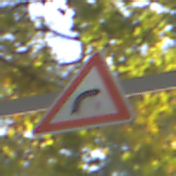
Verkehrszeichen: KurveRechts
Umgebung: Outdoor, Nature
Tageszeit: SunriseSunset
Wetter: PartlyCloudy
Licht: Natural
Jahreszeit: NotSpecified
Kontrast: HighContrast